Interaction volume radius: 5 \u00c5
Interaction volume height: 40 \u00c5
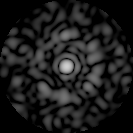
Disorder parameter: 0.8202